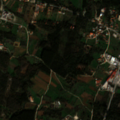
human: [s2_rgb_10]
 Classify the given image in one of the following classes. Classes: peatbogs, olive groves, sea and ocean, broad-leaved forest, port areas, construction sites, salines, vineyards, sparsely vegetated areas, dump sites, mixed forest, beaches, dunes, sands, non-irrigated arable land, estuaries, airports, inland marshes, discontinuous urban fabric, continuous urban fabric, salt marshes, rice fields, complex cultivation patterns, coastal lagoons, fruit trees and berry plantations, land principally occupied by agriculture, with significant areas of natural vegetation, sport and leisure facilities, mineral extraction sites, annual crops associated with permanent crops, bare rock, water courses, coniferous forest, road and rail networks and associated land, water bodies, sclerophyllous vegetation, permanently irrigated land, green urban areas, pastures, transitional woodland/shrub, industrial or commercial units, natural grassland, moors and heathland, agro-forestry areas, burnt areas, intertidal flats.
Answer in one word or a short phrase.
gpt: complex cultivation patterns, mixed forest